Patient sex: M
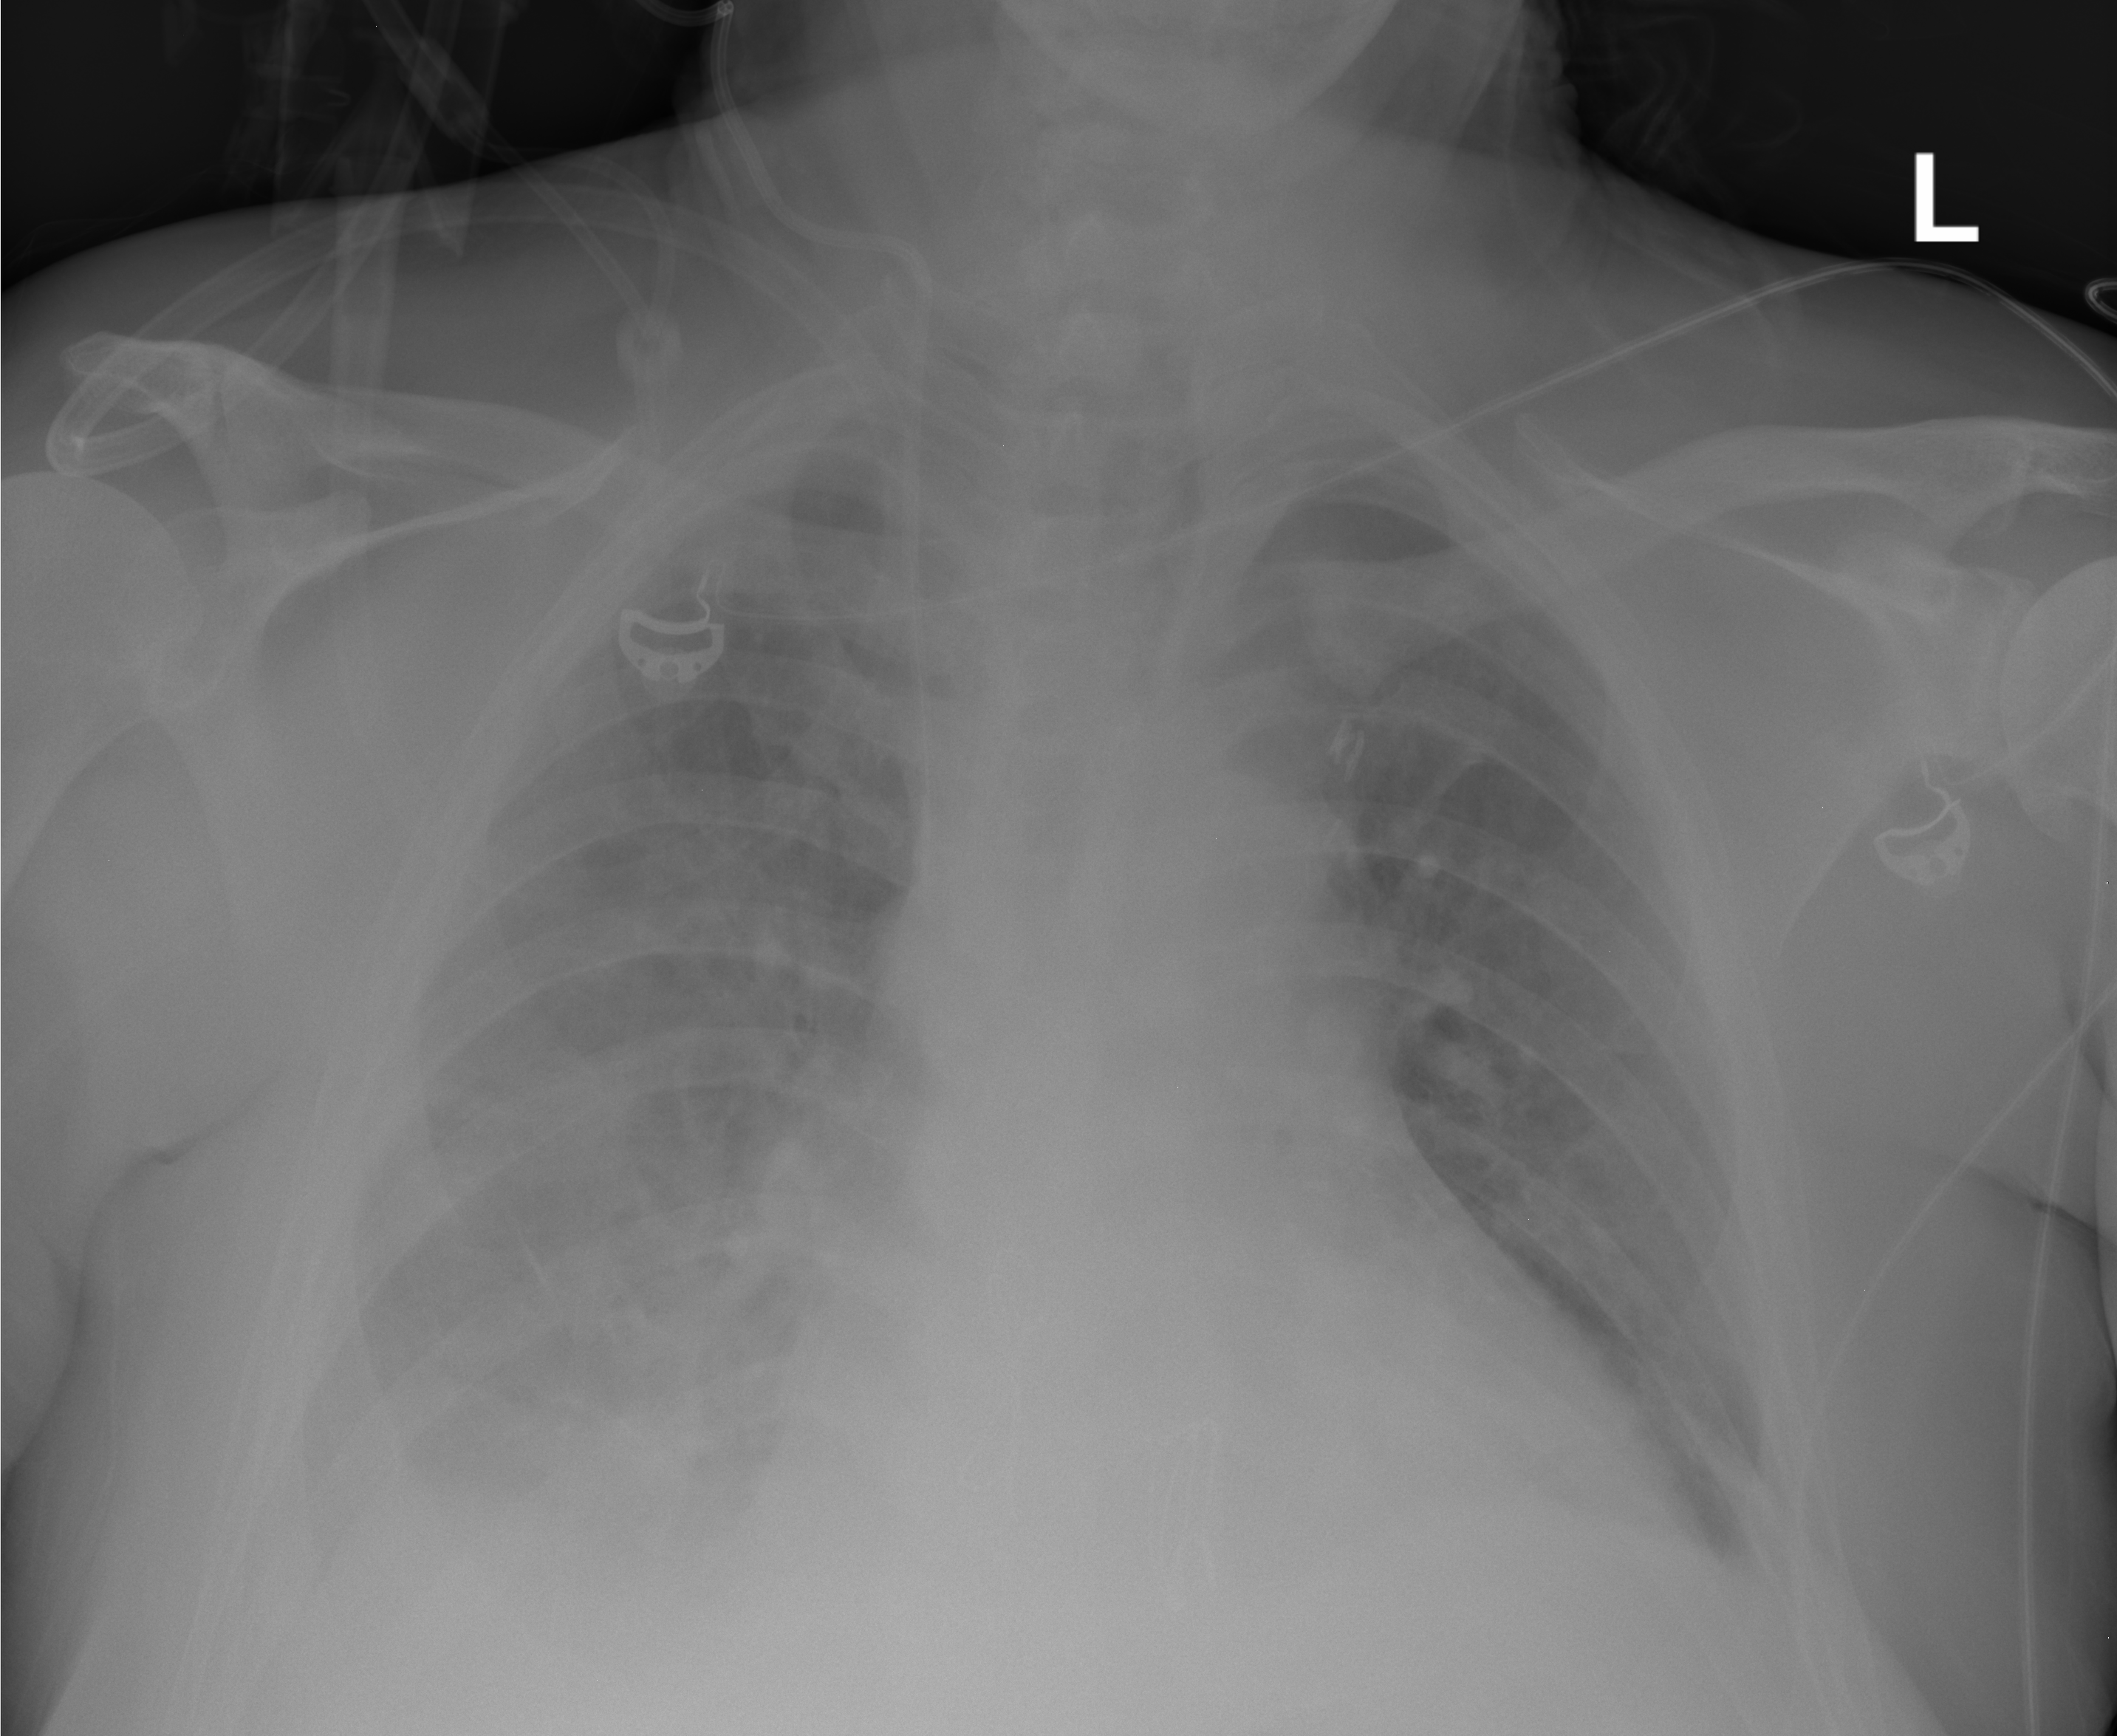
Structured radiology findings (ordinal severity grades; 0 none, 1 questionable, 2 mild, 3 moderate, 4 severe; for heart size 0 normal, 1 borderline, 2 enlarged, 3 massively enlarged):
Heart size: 2
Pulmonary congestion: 2
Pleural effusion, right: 3
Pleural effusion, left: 0
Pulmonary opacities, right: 2
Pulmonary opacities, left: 2
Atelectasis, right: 2
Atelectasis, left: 2